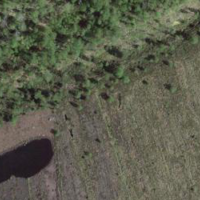
EUNIS habitat code: 44
Species observed at this site:
Vaccinium uliginosum